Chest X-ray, AP view. Patient: 66 years old, sex M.
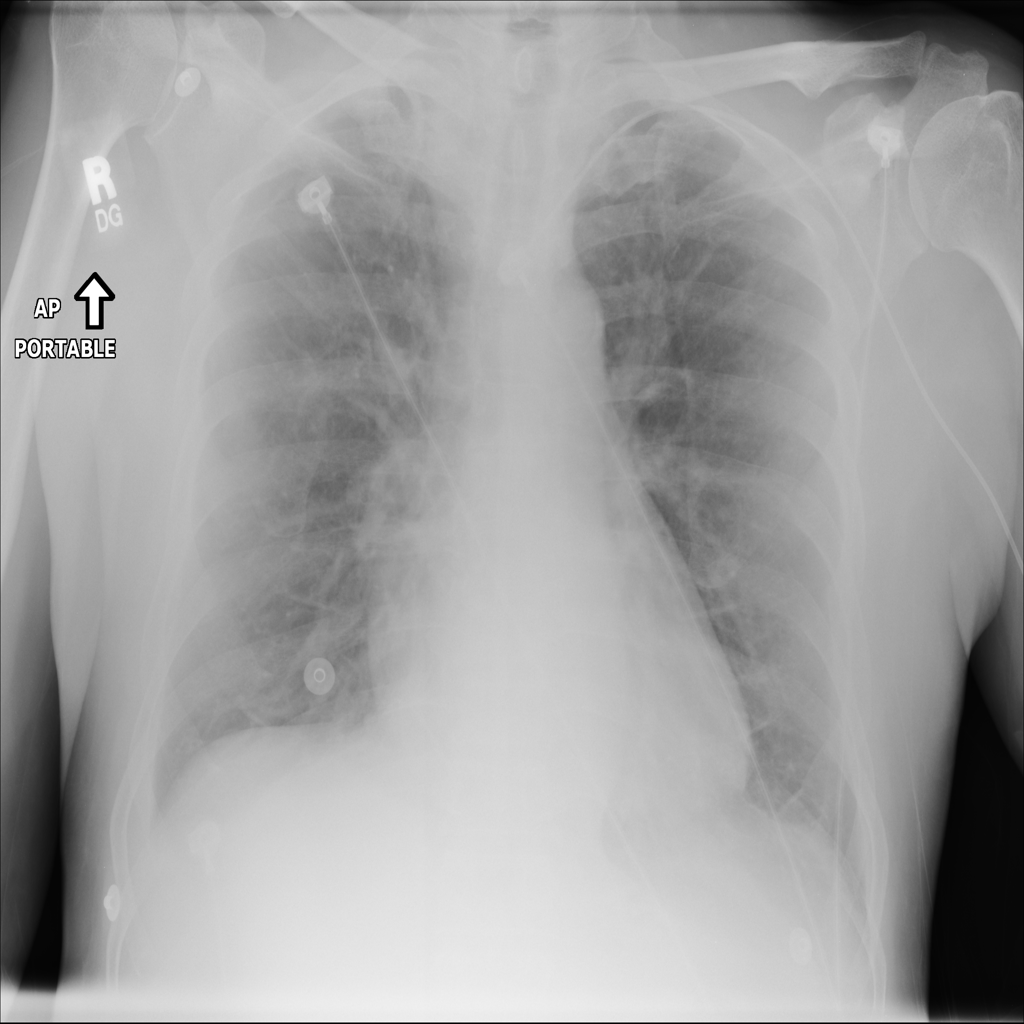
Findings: Effusion